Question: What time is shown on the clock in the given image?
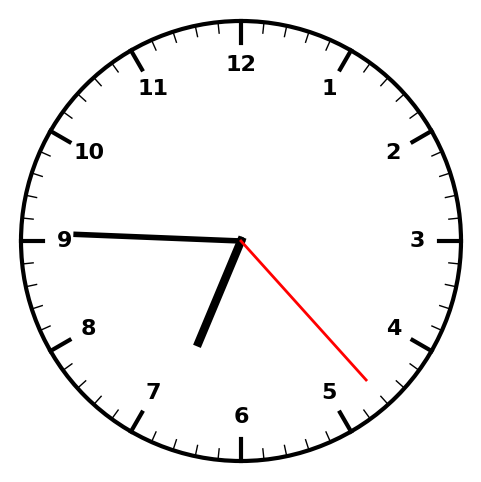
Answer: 06:45:23